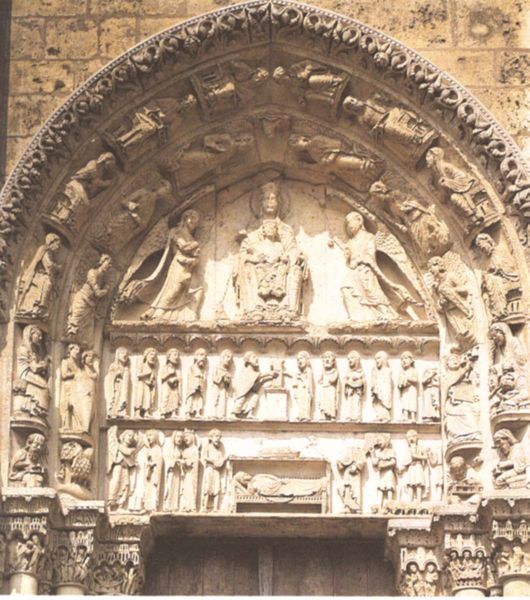
Titel: Südliches Portal, Westfassade (Thronende Muttergottes im Tympanon, Szenen aus der Kindheit Jesu im Türsturz und Darstellungen der freien Künste in den Archivolten)
Standort: Chartres, Notre-Dame (EU - F)
Schlagwörter: flügel, schatten, menschen, holz, licht, säulen, tür, stein, steine, kirche, kontrast, engel, relief, fassade, figuren, people, religious, thron, old, detail, ornamente, tor, fugen, portal, sarg, sandstein, spitzbogen, bahre, christus, jesus, angel, heilige, fresko, maria, grablegung, statue, ancient, tympanon, romanisch, archway, brick, eingagn, saint denis, weltengericht, casket, statu, gott als könig, probably renaissance era, very detailed